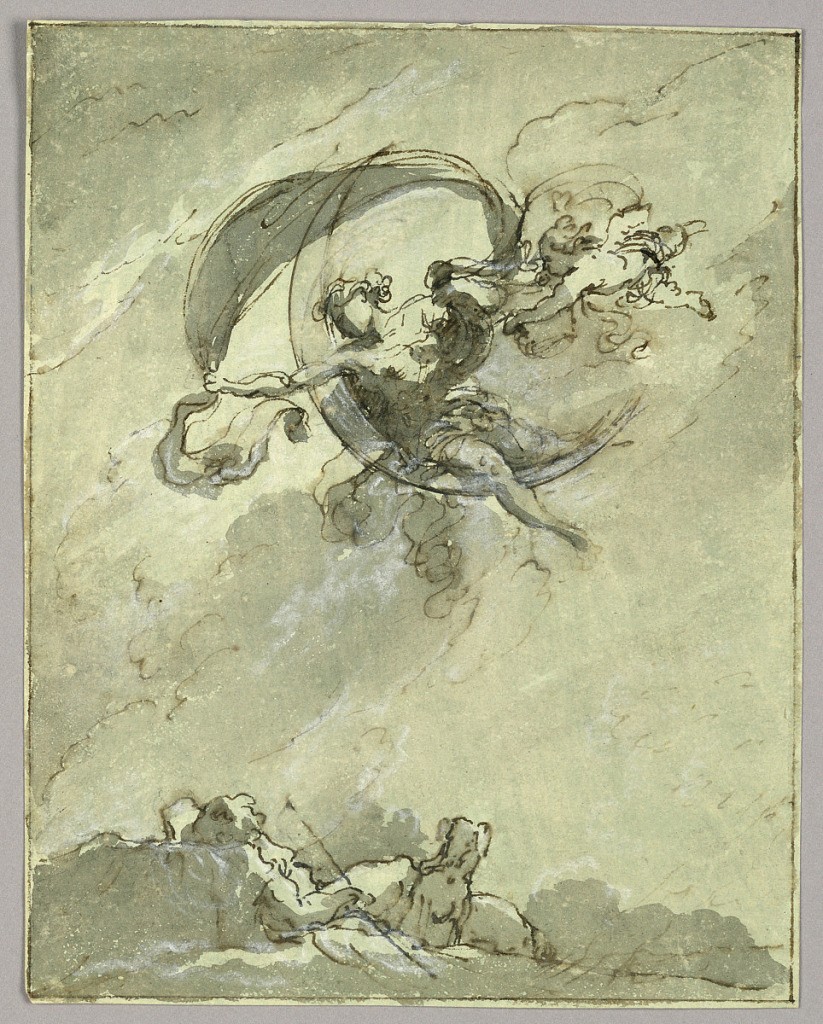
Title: Design for a Ceiling Painting: Diana Selene Perceives Endymion
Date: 1750–1800
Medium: Pen and ink, black chalk, brush and gray and olive watercolor, brush and white gouache on paper
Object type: Drawing
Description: The goddess sitting in the crescent looks down to the sleeping shepherd, whose head lies upon a stone and who is shown from the head. A cupid carrying a vessel flies beside the goddess. Framing line.